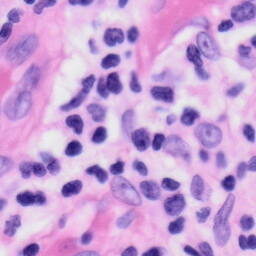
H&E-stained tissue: Skin